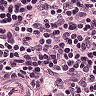
Metastatic tissue present: no